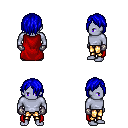
a pixel art fantasy rpg character, male body template, dark elf, purple skin, red cape, gold greaves, blue bangs hairstyle, metal gloves, four views (front, back, left, right), 2x2 character sprite sheet, small pixel art, hard edges, no anti-aliasing